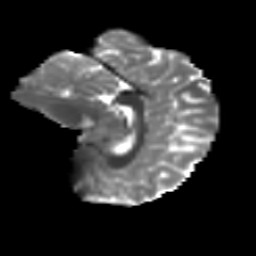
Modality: T2w
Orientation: sagittal
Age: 14
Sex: male
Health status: ill
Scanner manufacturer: ge
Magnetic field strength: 3 T
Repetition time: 6.795 s
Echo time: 0.0797 s